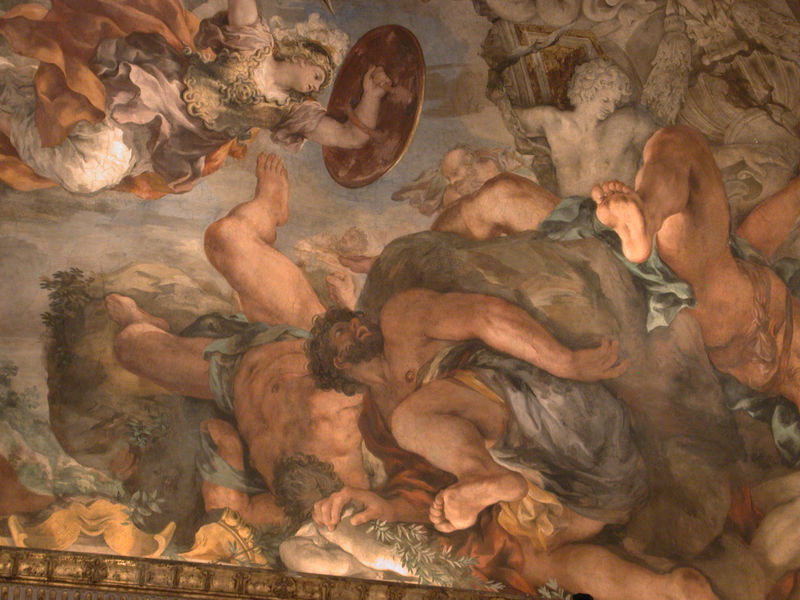
Titel: Der Triumph der göttlichen Vorsehung
Künstler: Pietro da Cortona
Standort: Rom, Palazzo Barberini (EU - I - Latium)
Schlagwörter: akt, baum, blau, fuß, gemälde, gott, hand, himmel, kampf, körper, mann, nackt, umhang, weiß, gelb, grün, menschen, frau, grau, kleid, männer, rot, tuch, arme, rahmen, stein, zweige, gold, decke, rosa, fliegen, engel, putto, statue, füße, fels, stuck, oberkörper, fleisch, schild, antike, lorbeer, göttin, fries, harnisch, jesus, götter, höllensturz, deckengemälde, fresko, putten, maria, athene, gottheiten, stürzen, michelangelo, deckenfresko, titanen, steinfigur, tetümmel, andonis